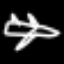
Label: airplane